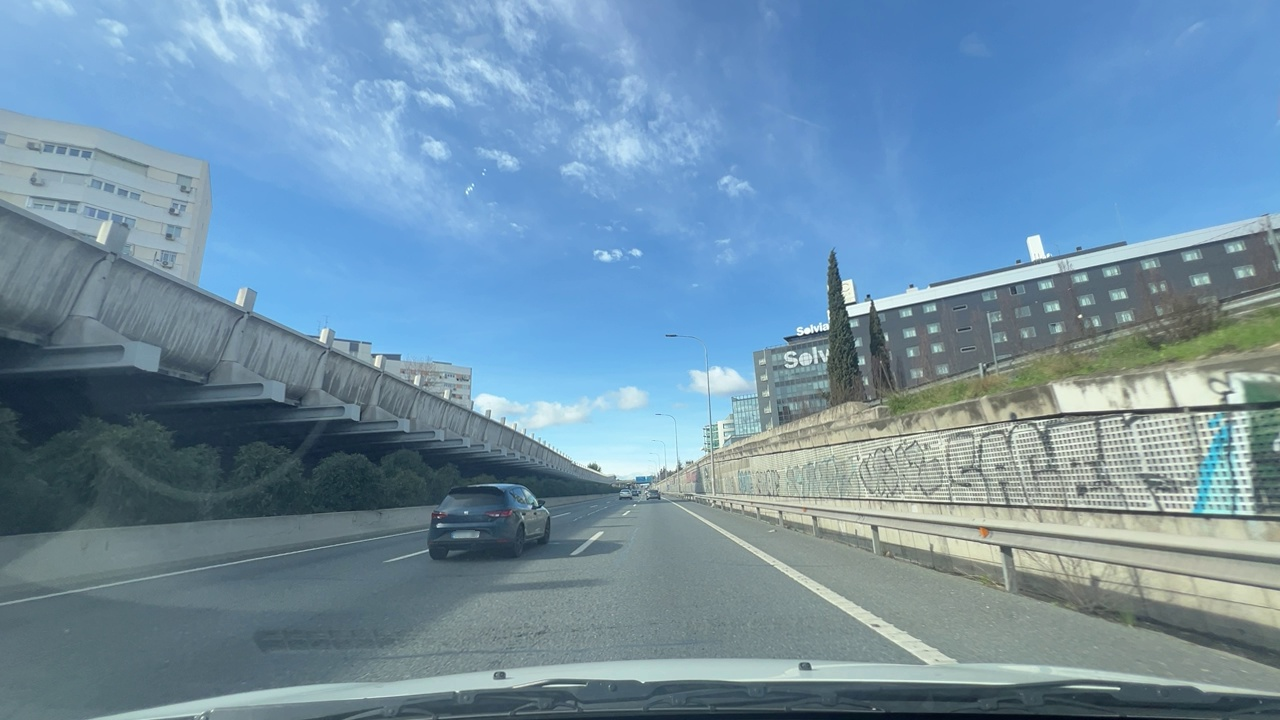
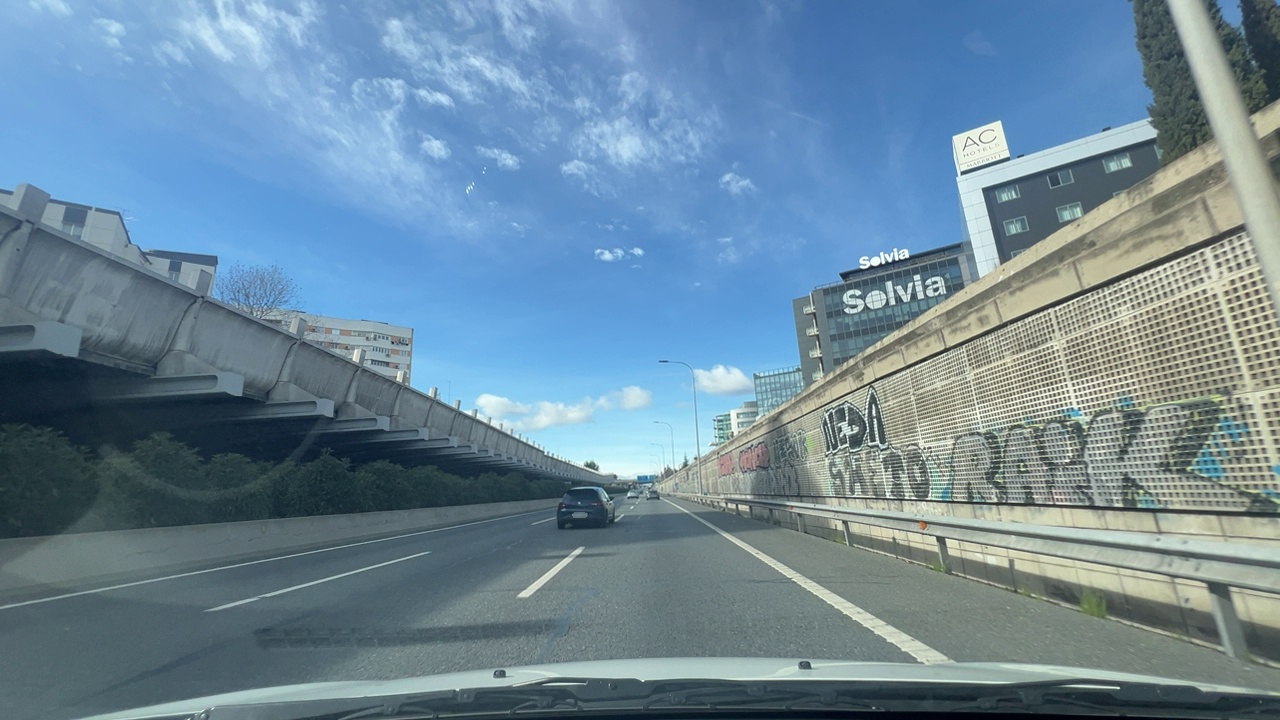
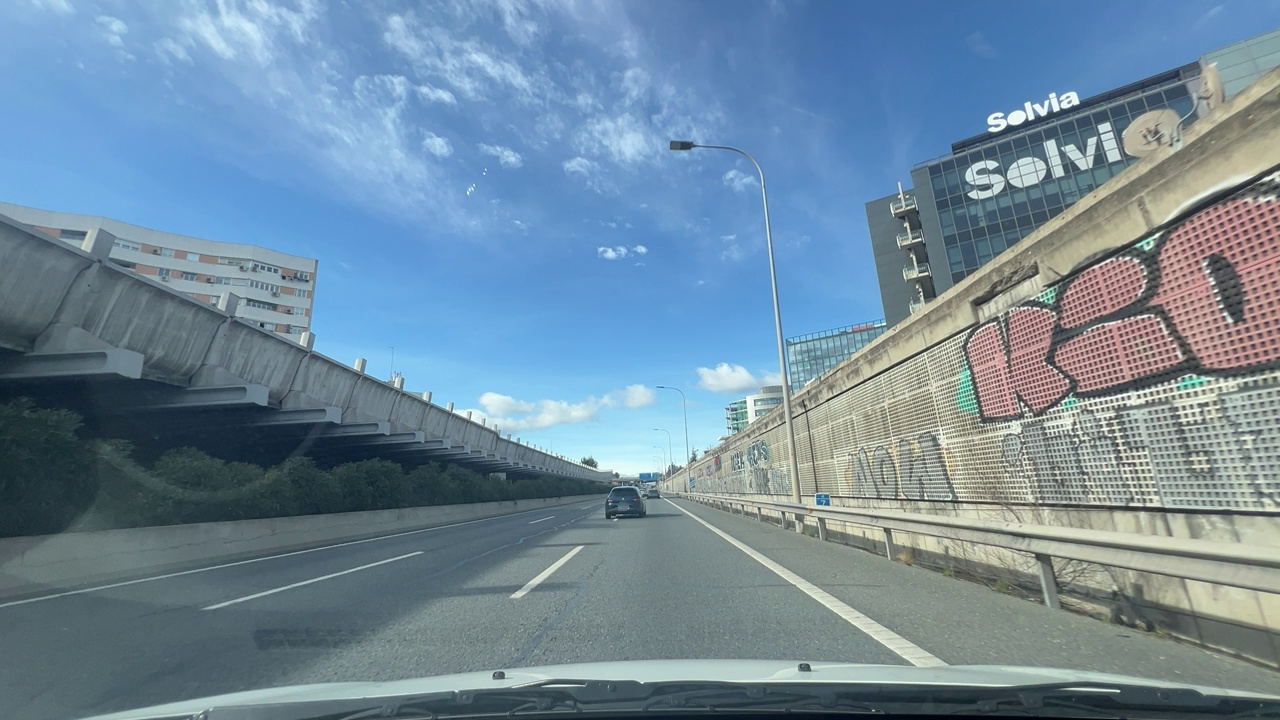
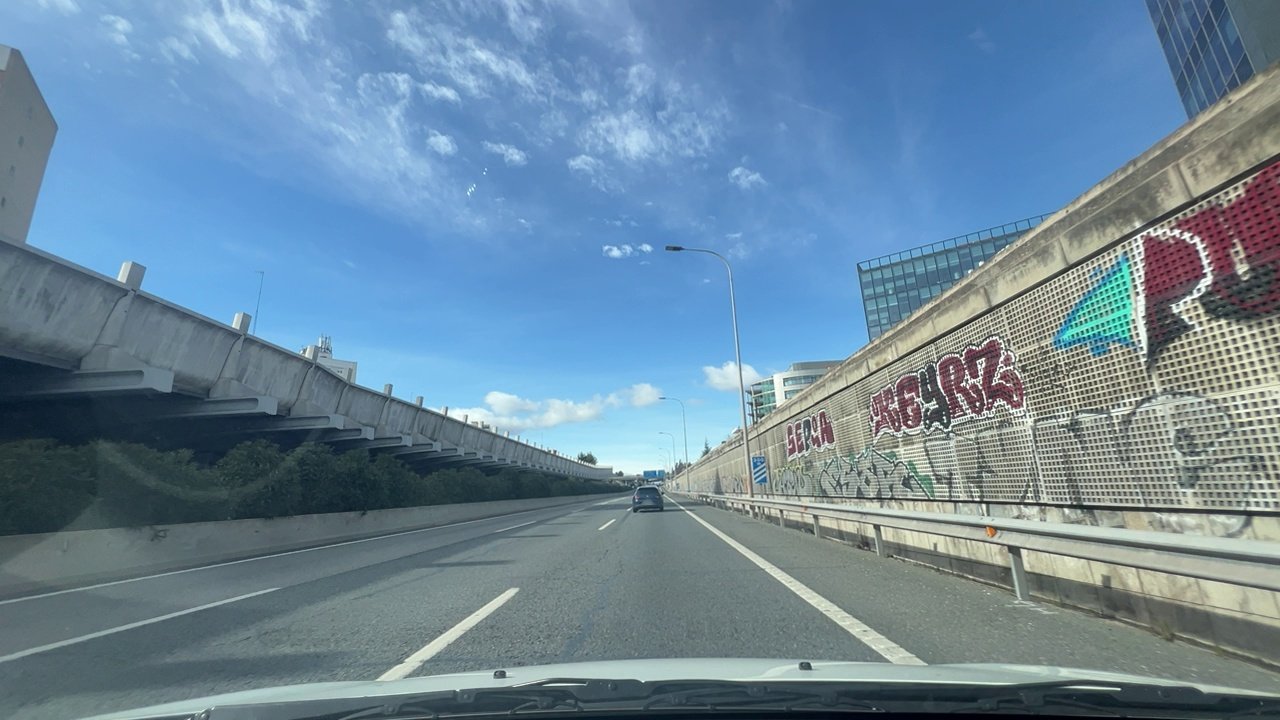
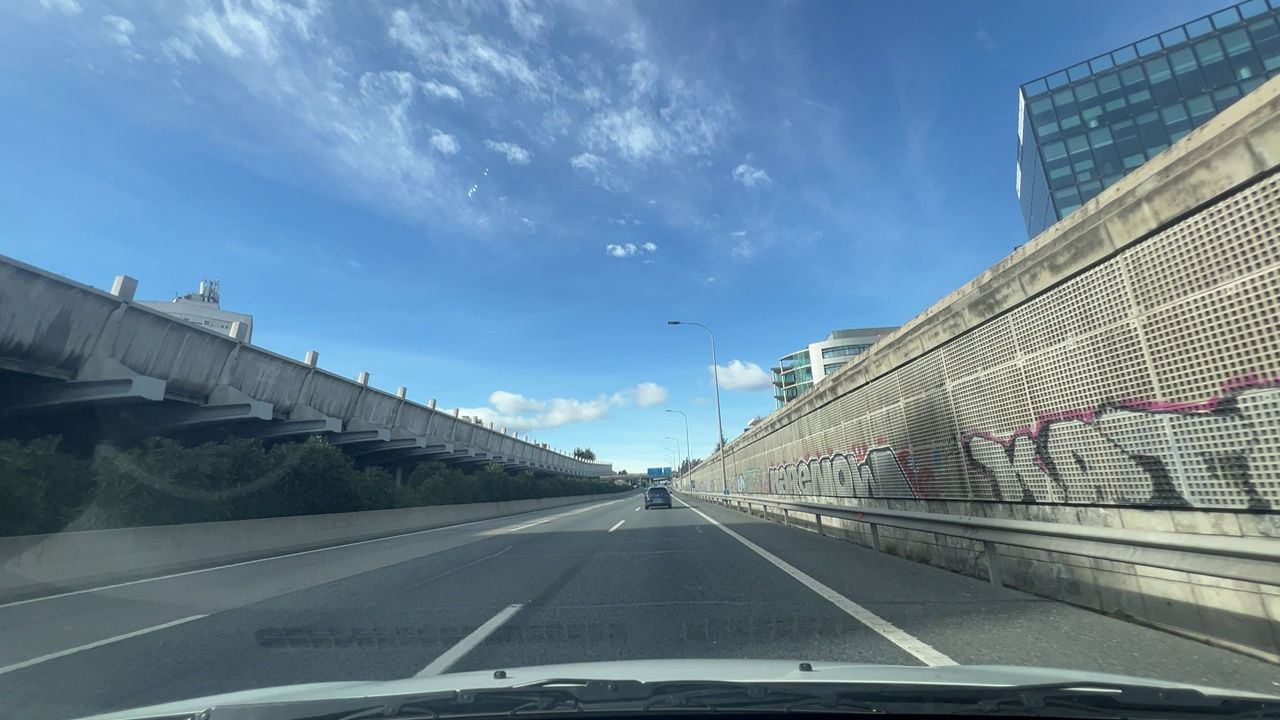
Situation: Cut in
Question: Is a vehicle from an adjacent lane moving into the ego lane?
Answer: Yes
Reasoning: A vehicle from the left lane is crossing the lane marking into the ego lane.

Situation: Cut in
Question: Has a vehicle merged into the ego lane directly ahead of the ego vehicle without any intermediate vehicle?
Answer: Yes
Reasoning: A vehicle has entered the ego lane directly ahead with no vehicle in between.

Situation: Cut in
Question: Is the ego vehicle currently inside a roundabout?
Answer: No
Reasoning: The ego vehicle is not inside a roundabout

Situation: Cut in
Question: Is the ego vehicle currently within an intersection?
Answer: No
Reasoning: The ego vehicle is not inside an intersection

Situation: Cut in
Question: Is any vehicle partially overlapping the lane boundary markings of the ego lane?
Answer: Yes
Reasoning: A vehicle is positioned partially over the dashed line on the left side of the ego lane.